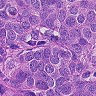
Metastatic tissue present: yes